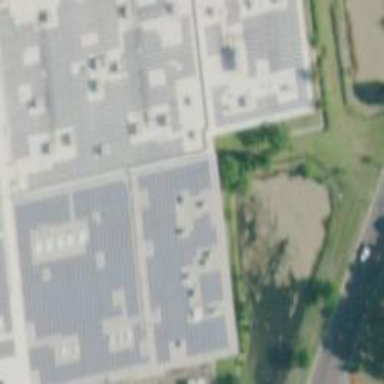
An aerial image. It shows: Solar power generator using photovoltaic panels.